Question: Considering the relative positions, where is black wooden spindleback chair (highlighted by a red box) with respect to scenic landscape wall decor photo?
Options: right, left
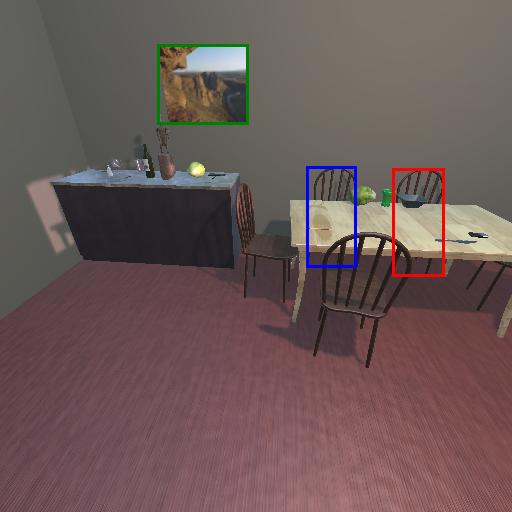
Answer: right